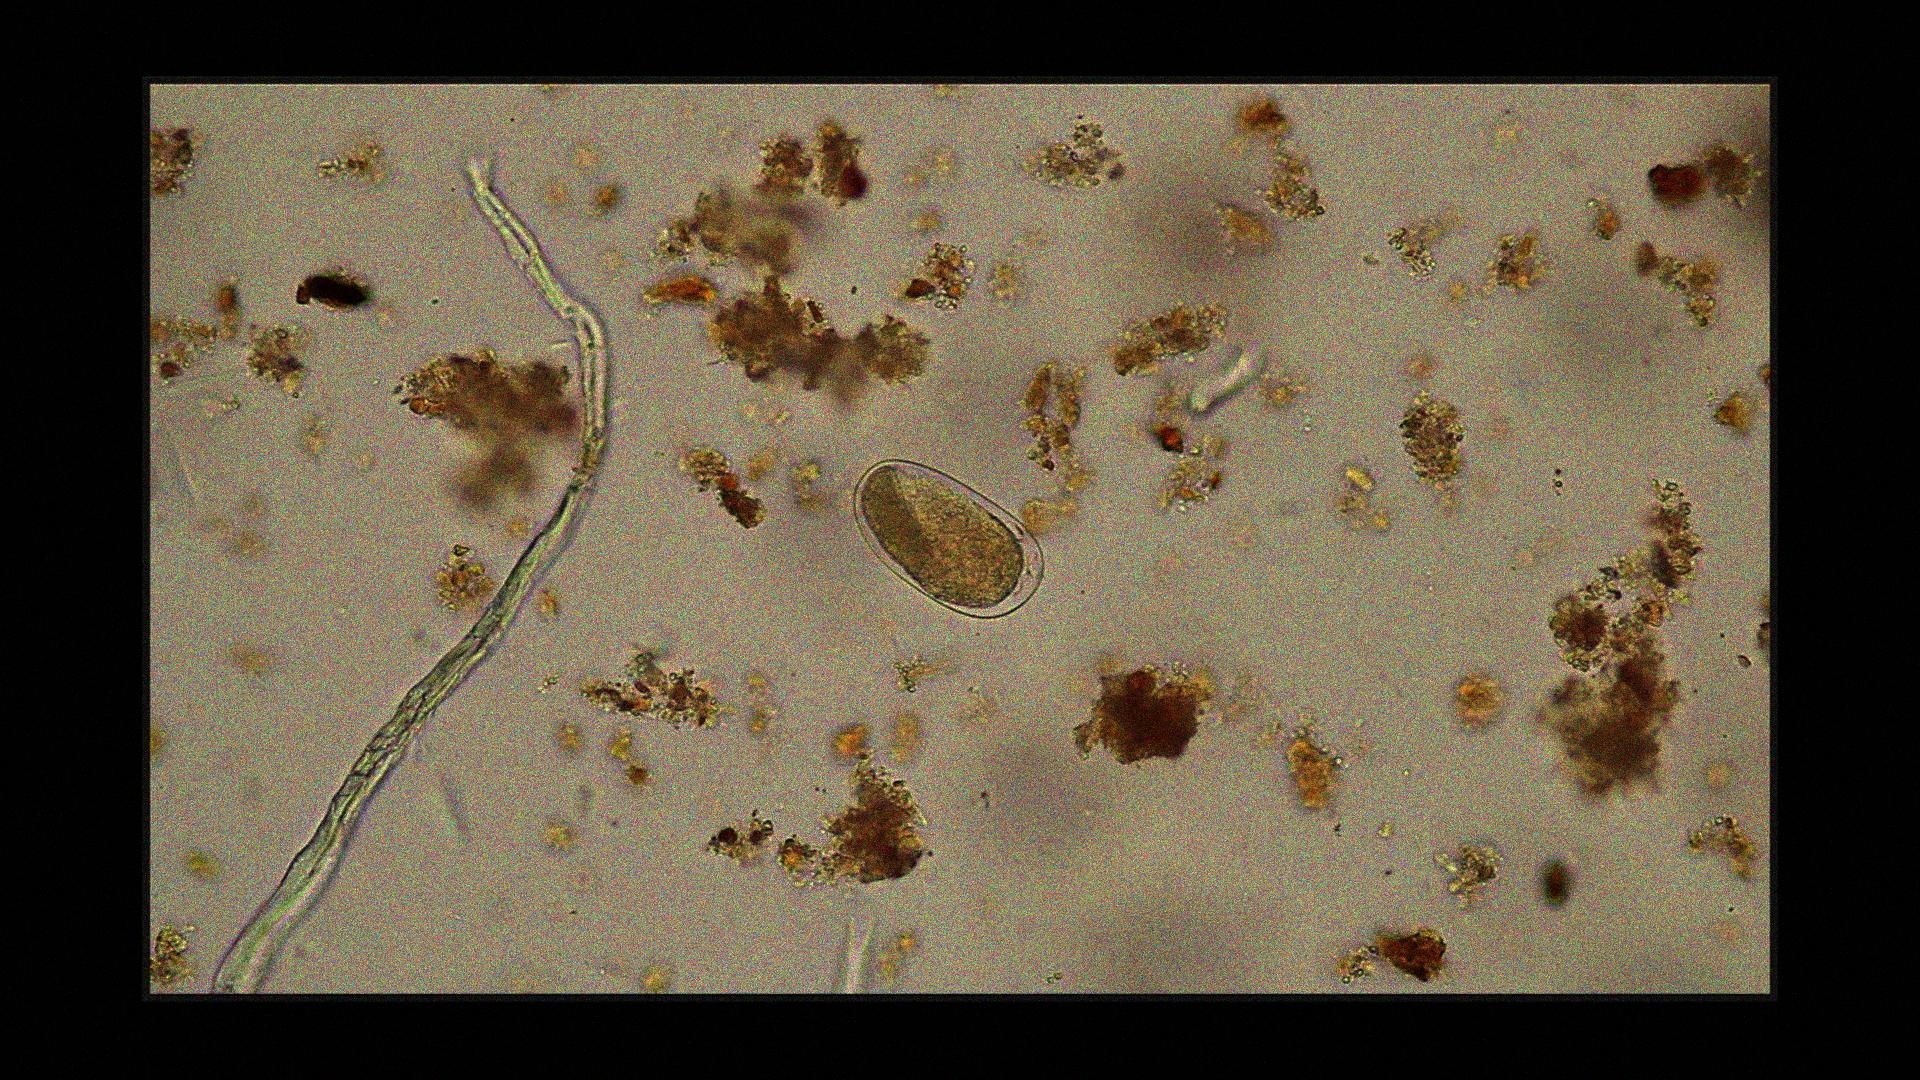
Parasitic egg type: Hookworm egg